Question: I checked information about my mysql database, and found, that index_length on tables, that have index only on primary_key column is 0. Index_length of other tables, that have foreign keys and indexes on them has value. Why is it so?

UPDATE:
Thanks for help, also nice answer given here: <URL>
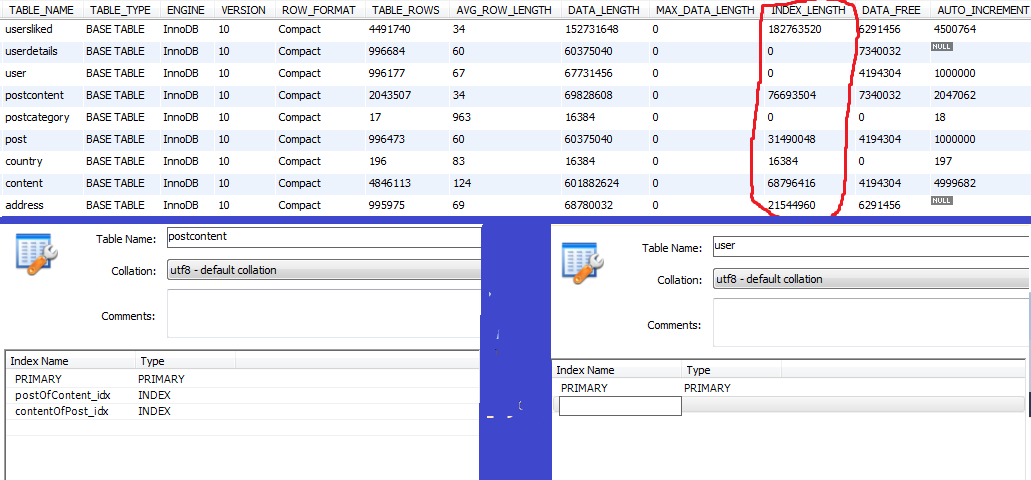
Answer: The table type is InnoDB. InnoDB stores the data in the primary key (index-organized table). So the primary key is already accounted in the DATA_LENGTH.
INDEX_LENGTH means "the size of all secondary indexes".